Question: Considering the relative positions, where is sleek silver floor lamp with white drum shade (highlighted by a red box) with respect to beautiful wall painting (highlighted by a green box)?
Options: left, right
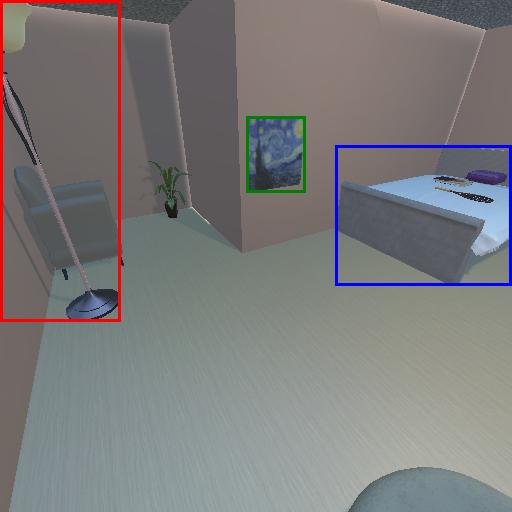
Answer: left